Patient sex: M
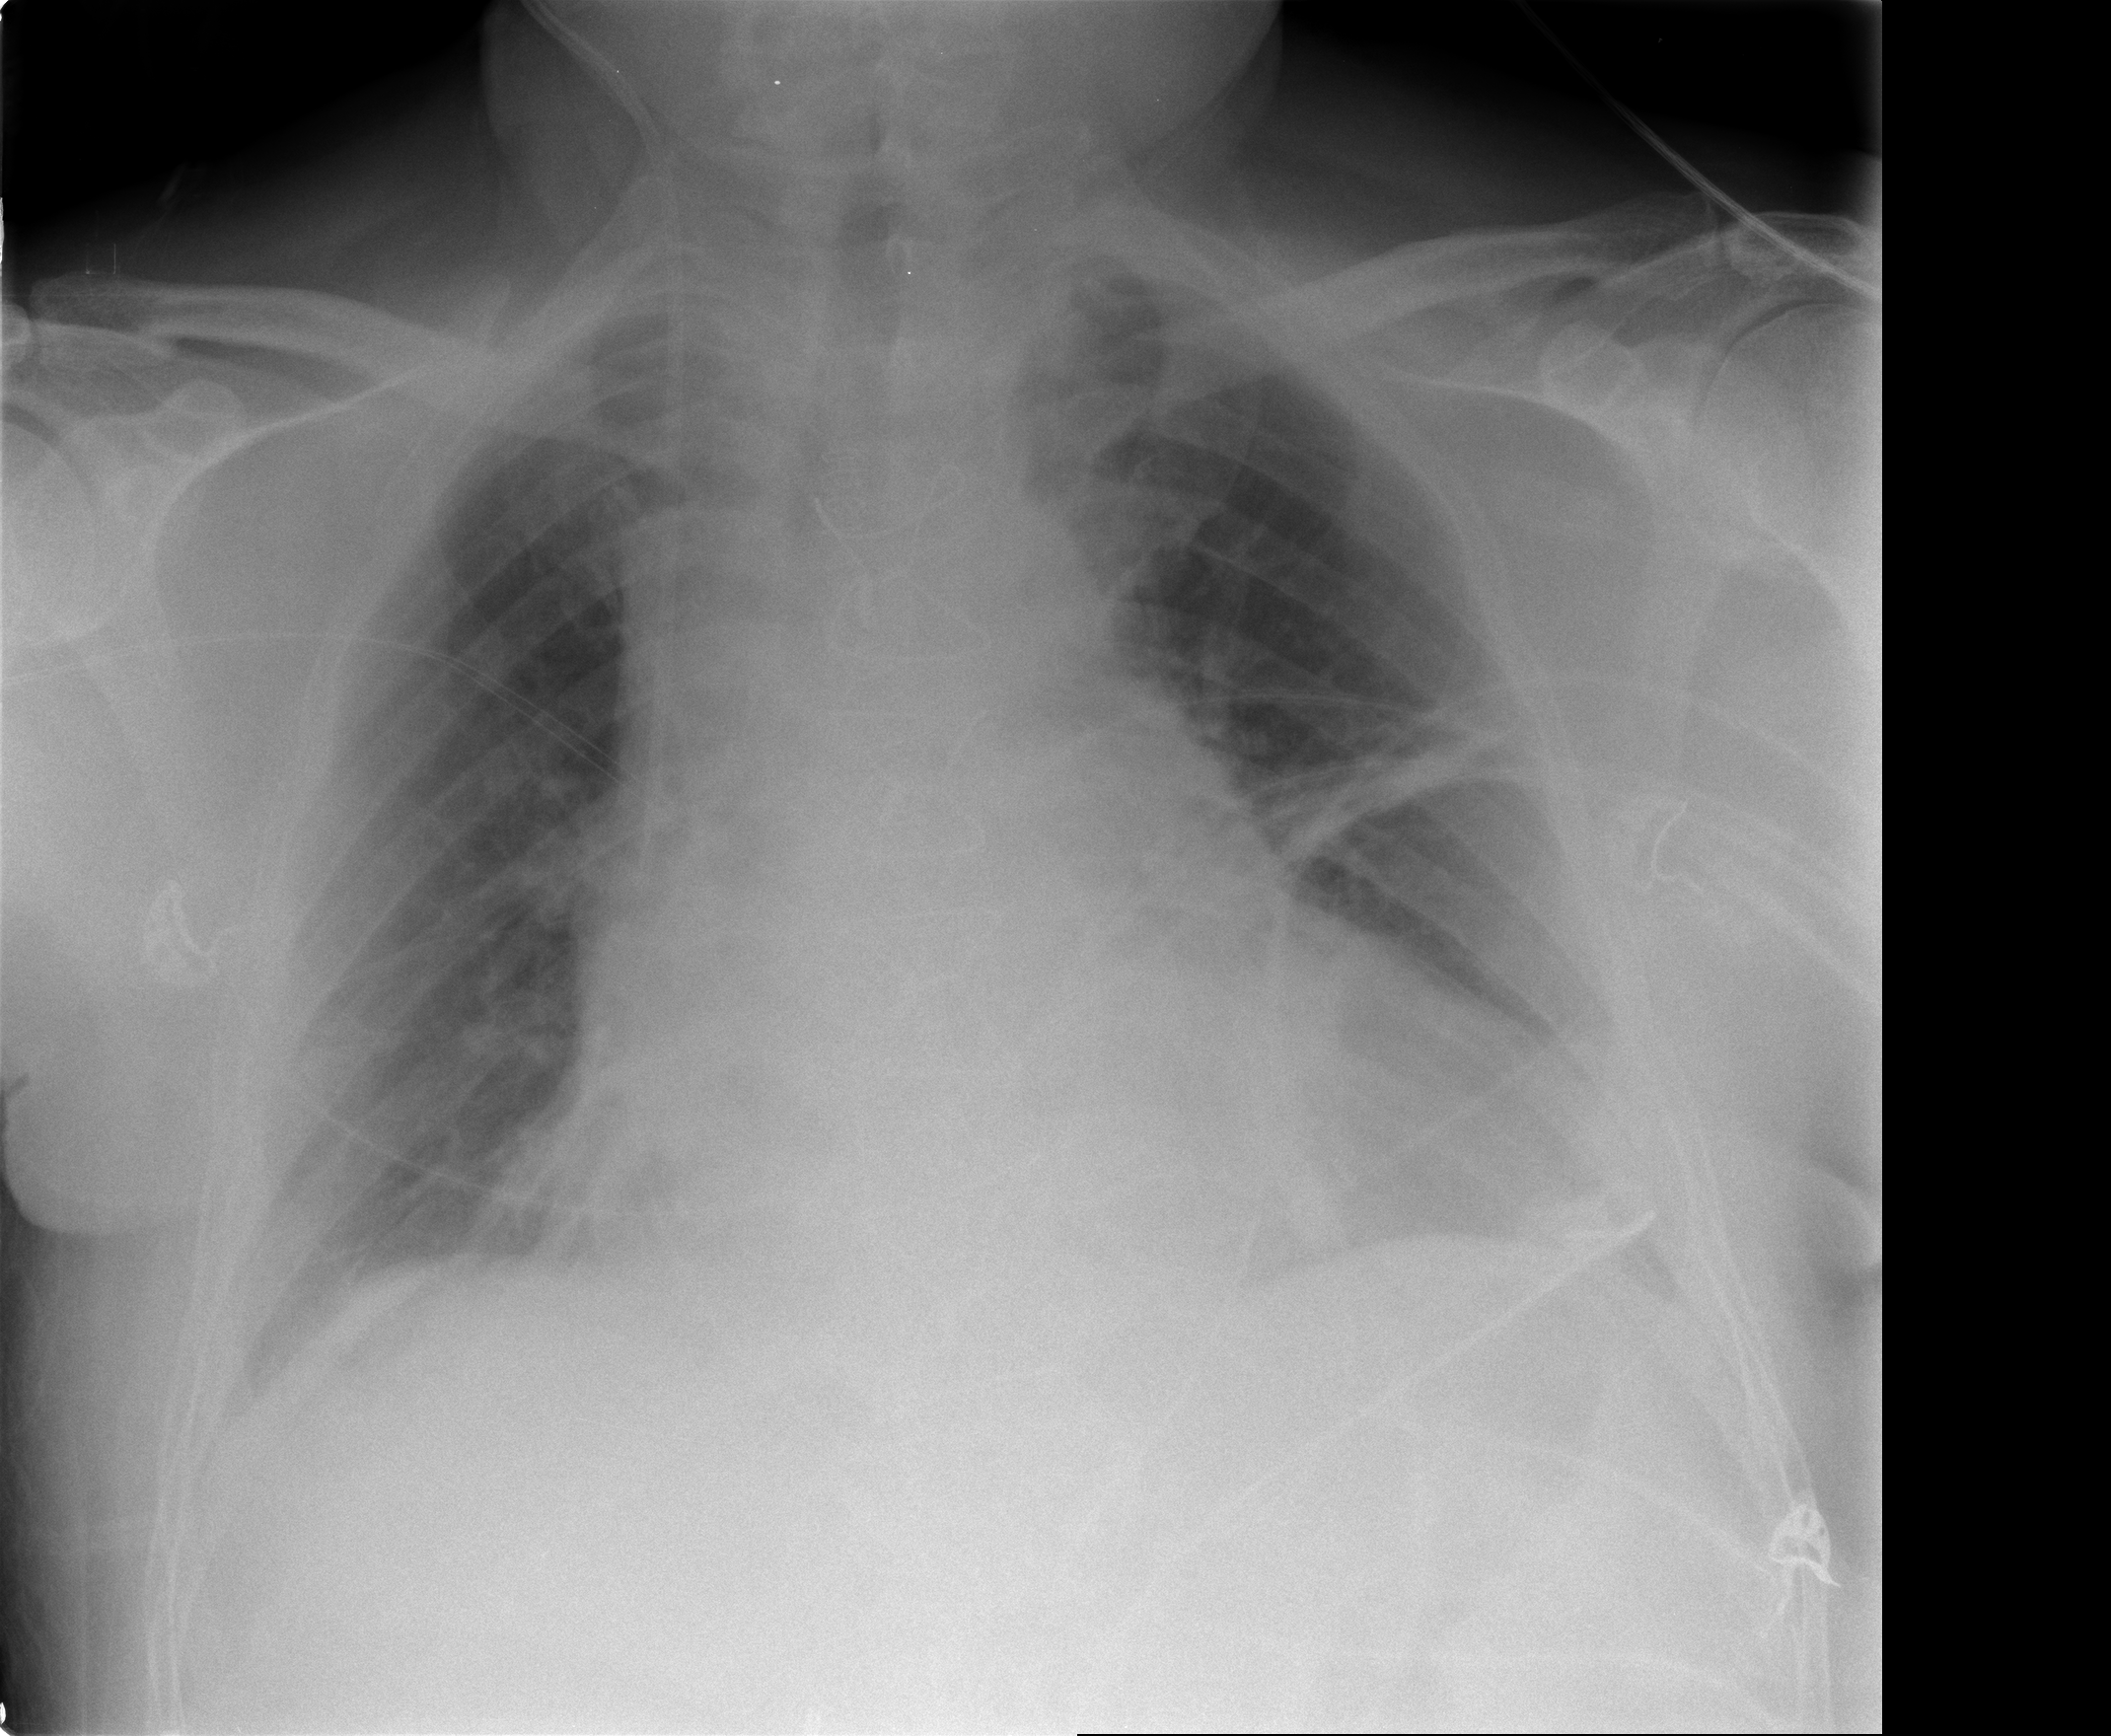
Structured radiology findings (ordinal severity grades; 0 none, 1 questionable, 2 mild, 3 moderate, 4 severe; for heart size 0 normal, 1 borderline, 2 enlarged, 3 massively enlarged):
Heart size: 2
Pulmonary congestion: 2
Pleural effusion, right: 0
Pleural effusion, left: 0
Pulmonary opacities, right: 0
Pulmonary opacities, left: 0
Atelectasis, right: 2
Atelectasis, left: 0